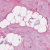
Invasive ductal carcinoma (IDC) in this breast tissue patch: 1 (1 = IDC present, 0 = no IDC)